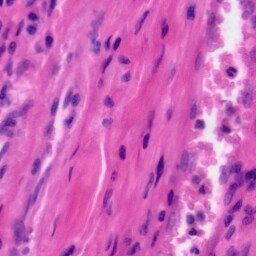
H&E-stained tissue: Tonsil